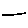
Label: line